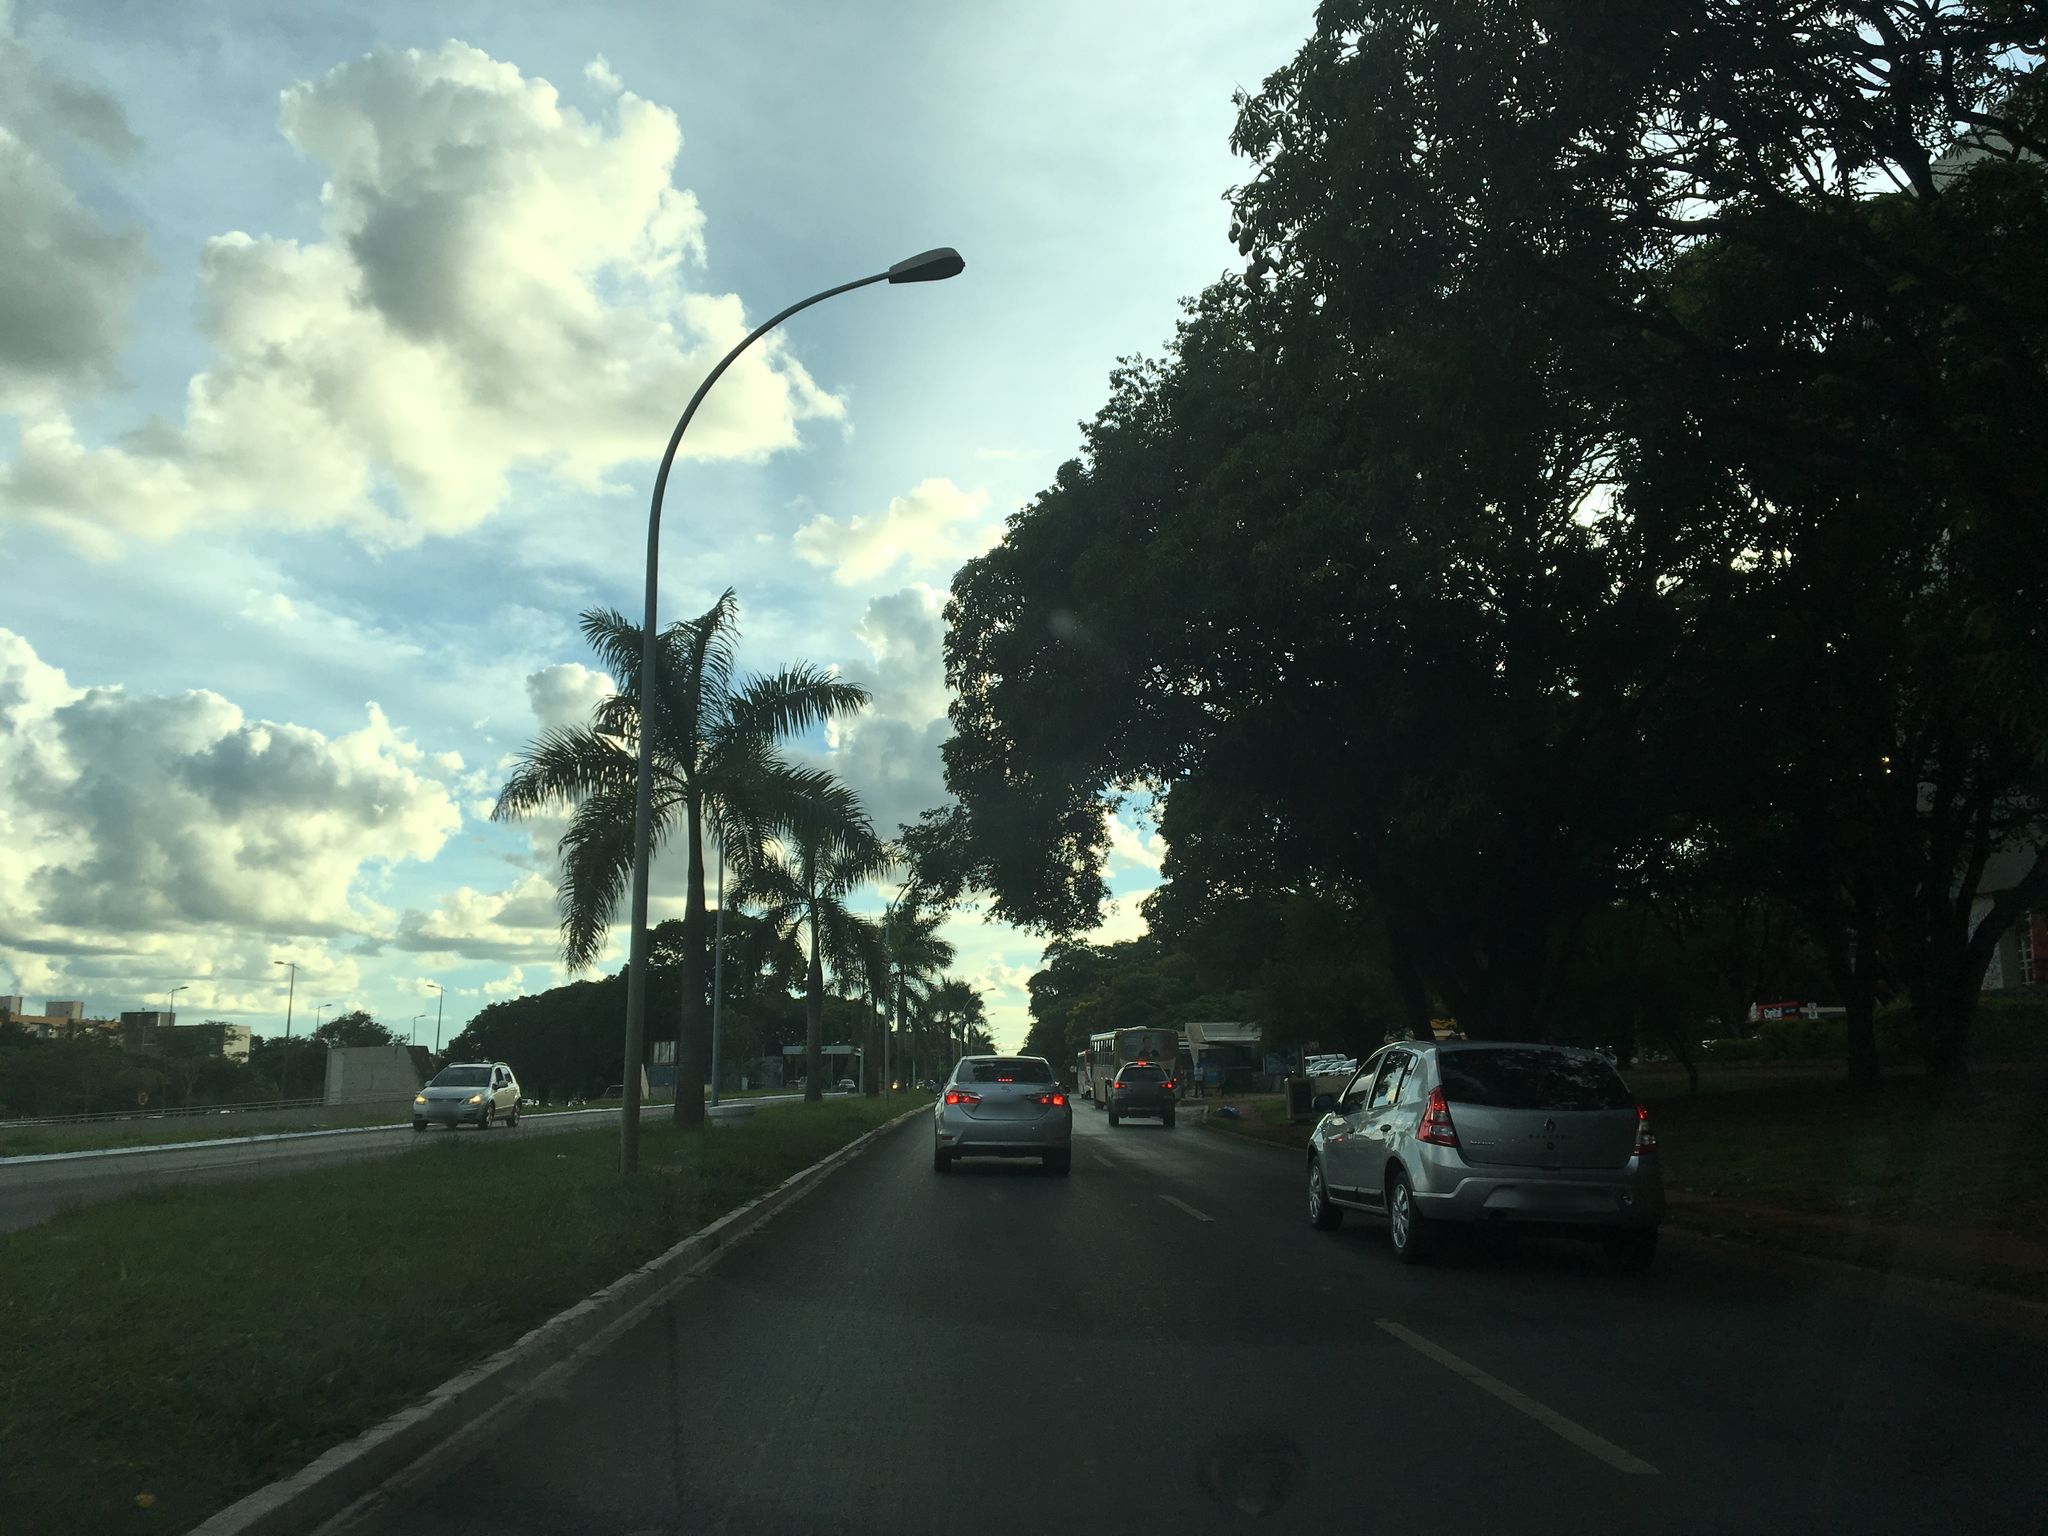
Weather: cloudy
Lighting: day
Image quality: good
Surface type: driving surface
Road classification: primary
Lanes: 2
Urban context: urban centre
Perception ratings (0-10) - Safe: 5.49, Lively: 6, Beautiful: 8.25, Boring: 1.23, Depressing: 6.32, Wealthy: 4.31